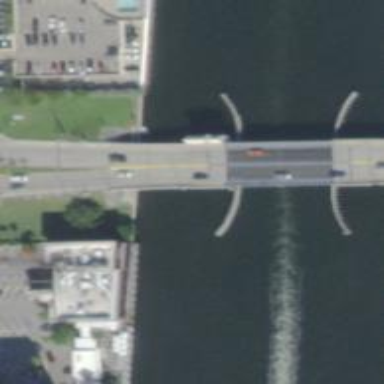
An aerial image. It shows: Primary highway on movable bascule bridge.